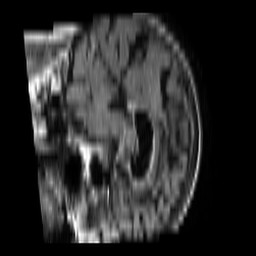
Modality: FLAIR
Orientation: coronal
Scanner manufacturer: philips
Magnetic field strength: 1.5 T
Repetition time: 11 s
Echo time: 0.14 s